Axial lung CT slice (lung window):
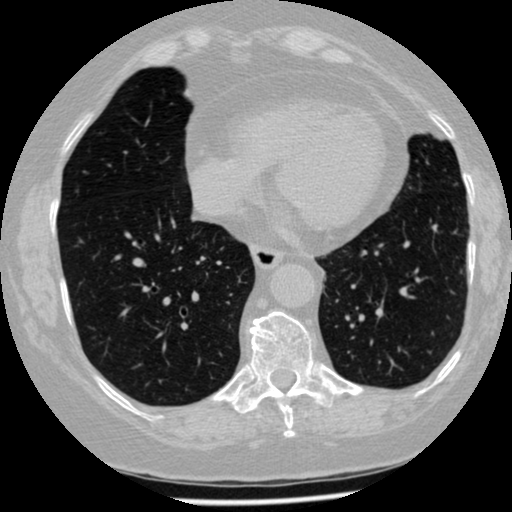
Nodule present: no